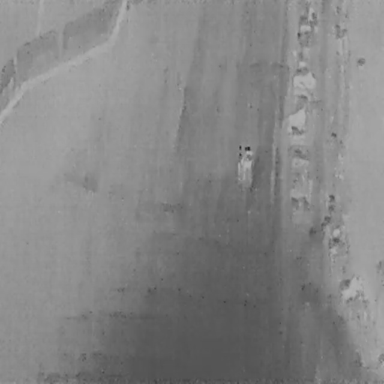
There is an OtherVehicle in the infrared image.